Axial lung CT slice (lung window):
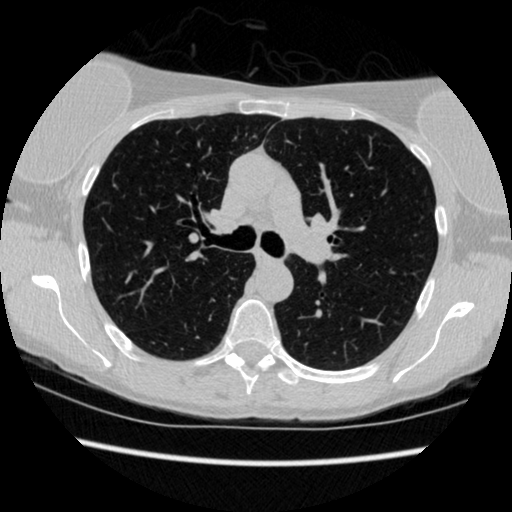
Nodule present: no